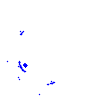
Particle: kaon